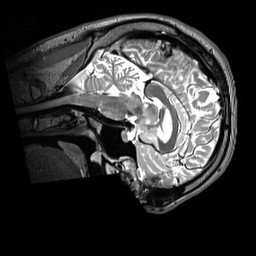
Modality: T2w
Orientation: sagittal
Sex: male
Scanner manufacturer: siemens
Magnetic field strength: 3 T
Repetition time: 3.2 s
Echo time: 0.409 s